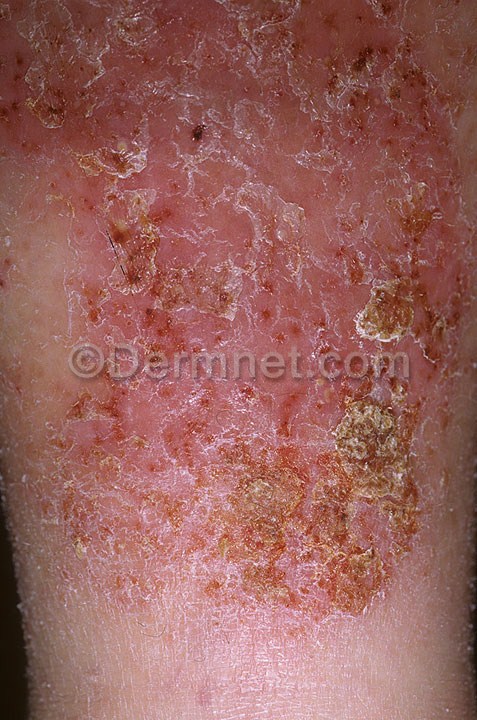
Disease: Eczema Photos